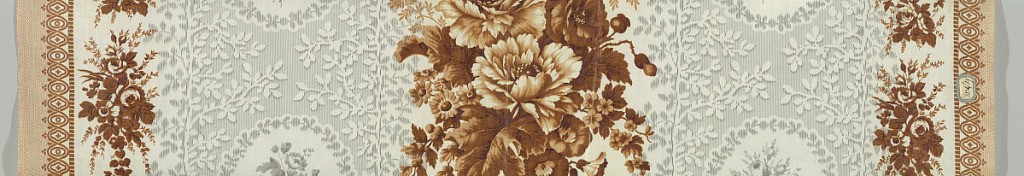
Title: Textile
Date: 1851–63
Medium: cotton Technique: printed by engraved roller and block printed
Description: White cotton decorated with fancy broad stripe in grey, with design (incomplete) of flower clusters in circular foliage framed and white foliage. Center wide srtipe of flowers in shades of brown, borders at each side of brown flower clusters and fancy edge. Ground effect probably by molette.